Question: I have this layout:
'''
<FrameLayout
android:id="@+id/artwork_detected_text"
android:layout_width="wrap_content"
android:layout_height="wrap_content"
android:layout_alignParentLeft="true"
android:layout_centerVertical="true"
android:layout_marginBottom="20dip"
android:layout_marginLeft="18dip"
android:layout_marginTop="20dip"
android:padding="6dip" >
<TextView
android:layout_width="wrap_content"
android:layout_height="wrap_content"
android:text="@string/txt_favourites"
android:textColor="@color/welcome_textcolor"
android:textSize="24sp" />
</FrameLayout>
<ImageView
android:id="@+id/btn_detect"
android:layout_width="wrap_content"
android:layout_height="wrap_content"
android:layout_alignBottom="@id/artwork_detected_text"
android:layout_alignParentRight="true"
android:layout_alignTop="@id/artwork_detected_text"
android:layout_centerVertical="true"
android:adjustViewBounds="true"
android:src="@drawable/detect_btn" />
<ImageView
android:layout_width="wrap_content"
android:layout_height="wrap_content"
android:layout_alignBottom="@id/artwork_detected_text"
android:layout_alignTop="@id/artwork_detected_text"
android:layout_centerVertical="true"
android:layout_toLeftOf="@id/btn_detect"
android:adjustViewBounds="true"
android:src="@drawable/back_btn" />
</RelativeLayout>
'''
This is what it looks like in the eclipse graphical layout

If you notice there's unwanted padding to the left and right side of the two ImageViews on the right.
How do I remove that without
- specifying absolute width/height for the images (I want them to alignTop and alignBottom from the TextView on the left)- having negative margins/paddings (that will have to be adjusted depending on screen density)
I already set the adjustViewBounds attribute to true as you can see in the code, but apparently it only fixes the unwanted padding on the top and bottom of the ImageViews, so it's basically useless here.
Additional info:
The images are large -- like way larger than what is displayed. But they are being scaled correctly as you can see here. And no, they don't have transparent padding in them.
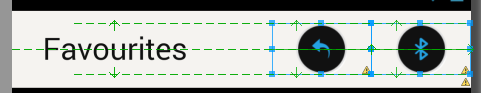
Answer: You can use LinerLayout inside RelativeLayot like this for example:
'''
<RelativeLayout
android:id="@+id/top_bar"
android:layout_width="match_parent"
android:layout_height="wrap_content"
android:background="@color/favorites_top_bar" >
<FrameLayout
android:id="@+id/artwork_detected_text"
android:layout_width="wrap_content"
android:layout_height="wrap_content"
android:layout_alignParentLeft="true"
android:layout_centerVertical="true"
android:layout_marginBottom="20dip"
android:layout_marginLeft="18dip"
android:layout_marginTop="20dip"
android:padding="6dip" >
<TextView
android:layout_width="wrap_content"
android:layout_height="wrap_content"
android:text="@string/txt_artword_detected"
android:textColor="@color/welcome_textcolor"
android:textSize="24sp" />
</FrameLayout>
<LinearLayout
android:layout_width="wrap_content"
android:layout_height="wrap_content"
android:layout_alignBottom="@id/artwork_detected_text"
android:layout_alignParentRight="true"
android:layout_alignTop="@id/artwork_detected_text"
android:layout_centerVertical="true"
android:layout_toRightOf="@id/artwork_detected_text"
android:background="@color/favorites_top_bar"
android:gravity="center_vertical|right"
android:orientation="horizontal"
android:paddingRight="10dip" >
<ImageView
android:id="@+id/btn_detect"
android:layout_width="wrap_content"
android:layout_height="wrap_content"
android:adjustViewBounds="true"
android:src="@drawable/detect_btn" />
<View
android:layout_width="6dip"
android:layout_height="wrap_content" >
</View>
<ImageView
android:layout_width="wrap_content"
android:layout_height="wrap_content"
android:adjustViewBounds="true"
android:src="@drawable/back_btn" />
</LinearLayout>
</RelativeLayout>
'''